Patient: sex M, age 65
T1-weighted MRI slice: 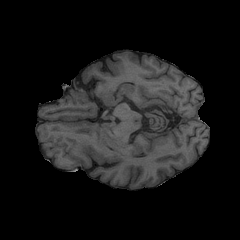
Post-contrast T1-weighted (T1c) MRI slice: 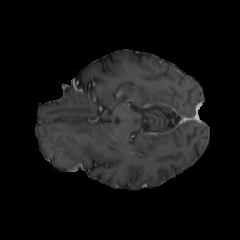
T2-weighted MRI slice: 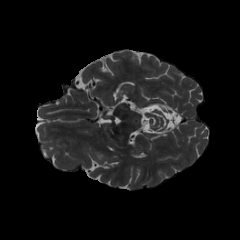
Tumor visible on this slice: yes
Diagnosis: Glioblastoma, IDH-wildtype
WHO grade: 4